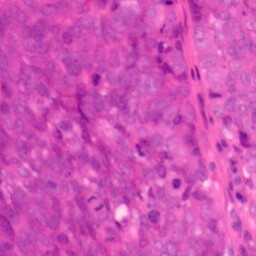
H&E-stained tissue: Colon